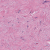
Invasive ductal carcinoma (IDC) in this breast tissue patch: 1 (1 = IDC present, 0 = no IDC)